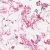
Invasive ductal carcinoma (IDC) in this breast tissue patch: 0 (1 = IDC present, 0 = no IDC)